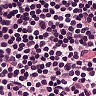
Metastatic tissue present: no